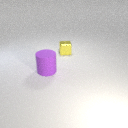
large purple rubber cylinder in front of small yellow metal cube